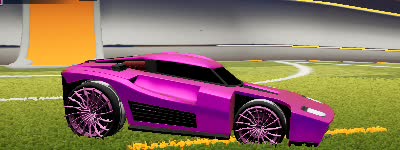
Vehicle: breakout